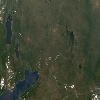
Label: land